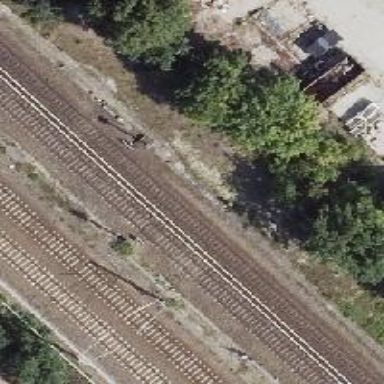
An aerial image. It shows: Railway signal.